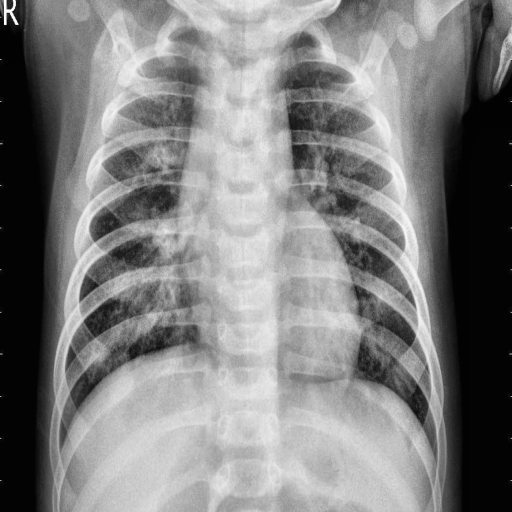
Finding: PNEUMONIA